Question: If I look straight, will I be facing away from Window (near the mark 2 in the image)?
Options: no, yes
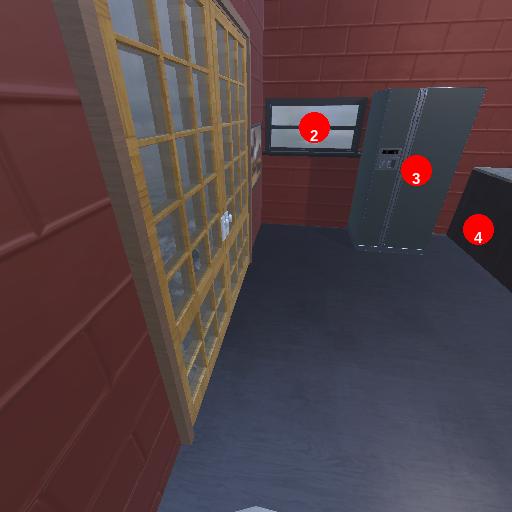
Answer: no